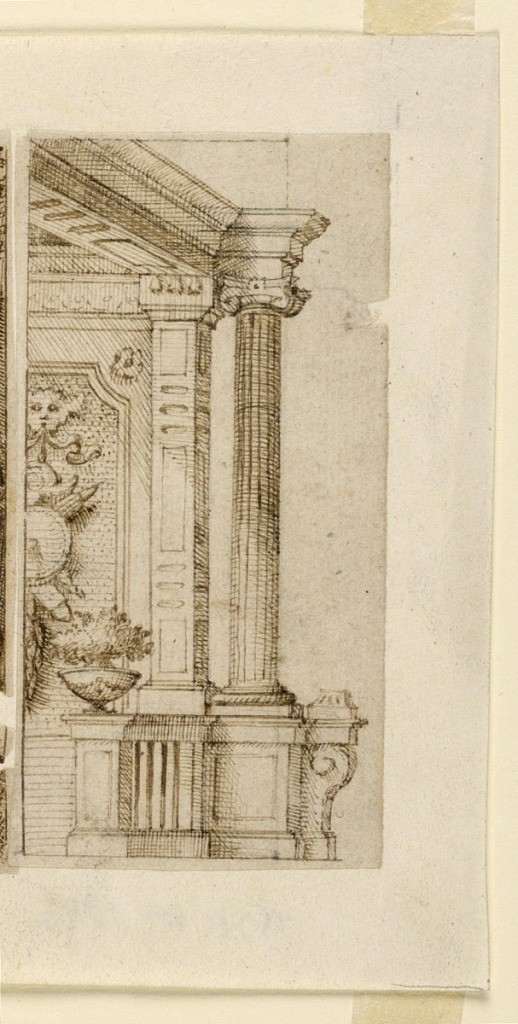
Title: Stage Design: Side Wing
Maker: Giuseppe Barberi, Italian, 1746–1809
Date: ca. 1675 - 1690
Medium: Pen and bistre on paper
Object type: Drawing
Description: A left side. A garden pavilion, the back wall of which is decorated with a trophy of arms hanging from a head. Framing line except at right.